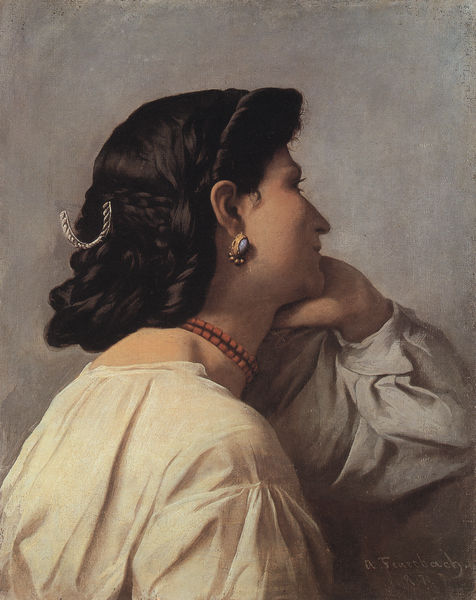
Titel: Kopf zur Iphigenie II
Künstler: Anselm Feuerbach
Standort: Winterthur
Institution: Museum Oskar Reinhart am Stadtgarten
Schlagwörter: blau, gemälde, hand, haut, schatten, weiß, sitzen, braun, frau, frisur, grau, haar, licht, mund, nase, ohr, ohrring, profil, rücken, schmuck, schwarz, türkis, blick, dame, rot, malerei, hemd, arm, bluse, falten, gesicht, silber, stein, ärmel, bildnis, hals, portrait, porträt, signatur, öl, auge, gold, haare, realismus, brosche, kinn, perlen, schulter, deutschland, lächeln, spanien, rückenansicht, seitlich, modell, genrebild, italien, beobachten, halsband, haltung, kette, nacken, detail, melancholie, nachdenklich, naht, halskette, ohrläppchen, abgewandt, haarspange, spange, stolz, schlicht, seite, bürgertum, göttin, rom, von hinten, biedermeier, zigeunerin, halbprofil, geflochten, feuerbach, edelstein, italienerin, verloren, deutschrömer, römerin, umgedreht, verlorenes profil, collier, fliehendes profil, ariadne, anselm, halbedelstein, weisse bluse, anselm feuerbach, flechtfrisur, von der seite, korallenkette, nana, ölgemälde, seitenansicht, blauer stein, ohrringe#frisur, ohrclips